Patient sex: M
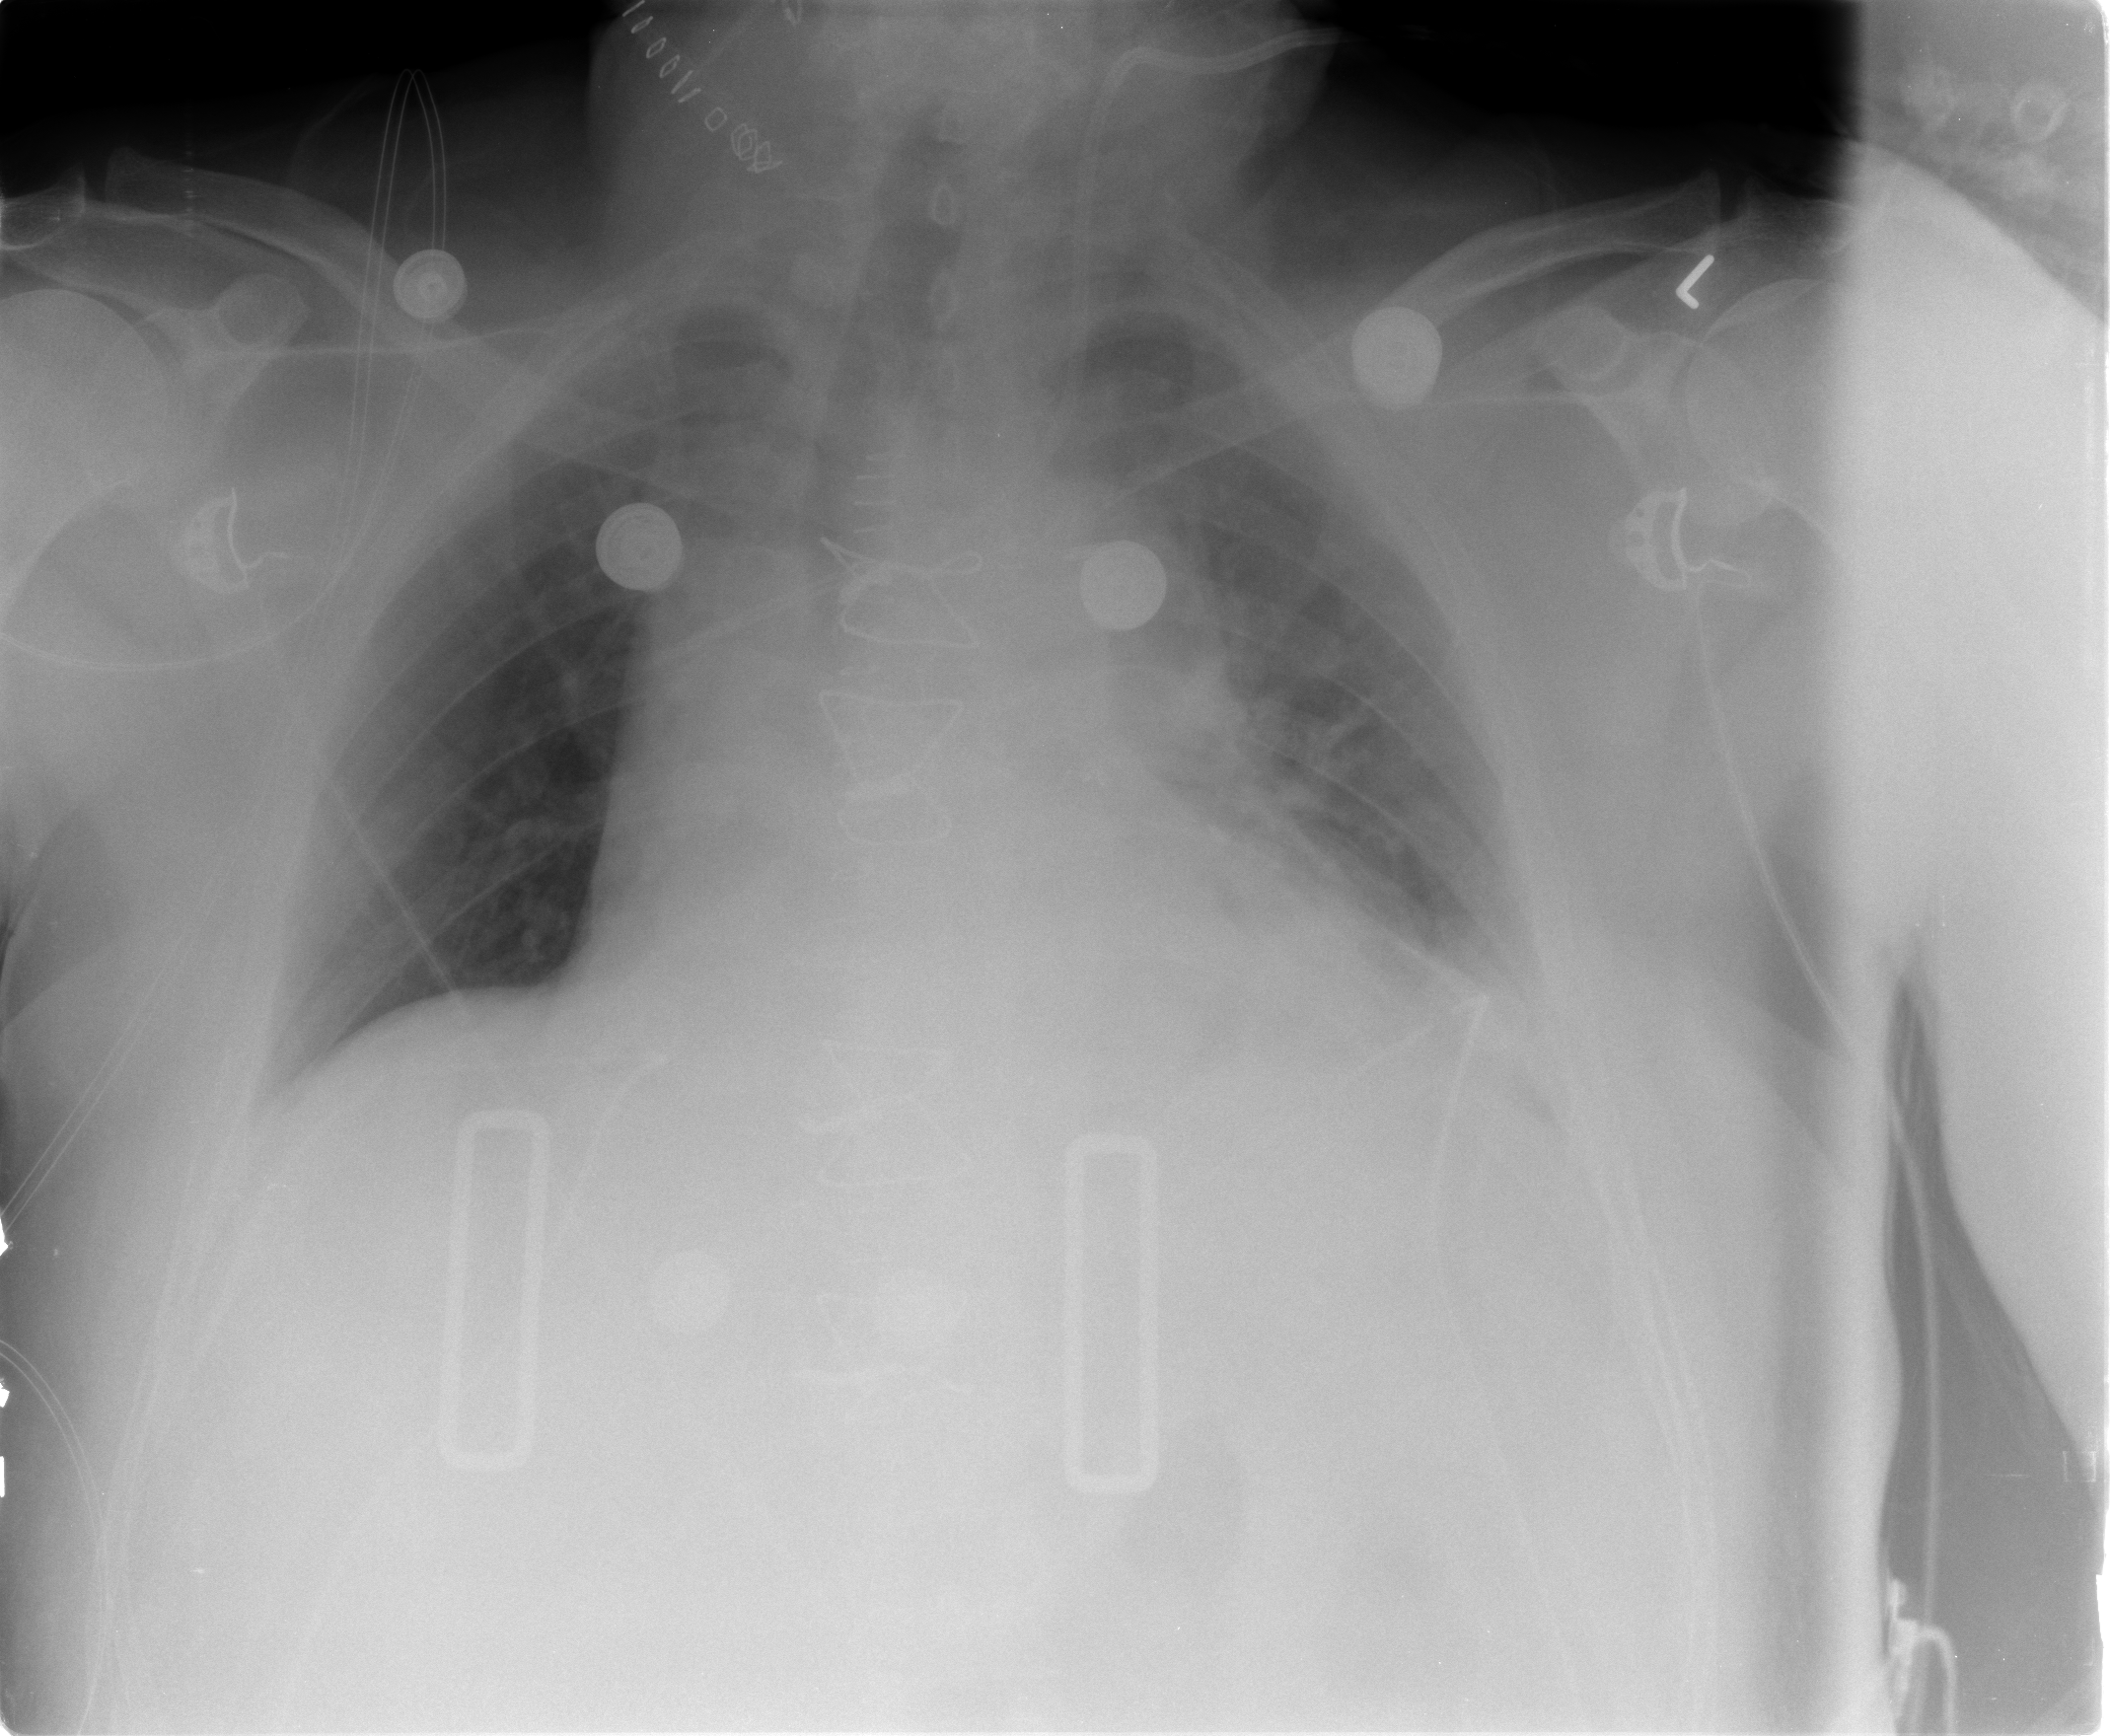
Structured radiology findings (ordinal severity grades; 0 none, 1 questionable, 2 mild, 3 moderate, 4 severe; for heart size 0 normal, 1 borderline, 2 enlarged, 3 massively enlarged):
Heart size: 2
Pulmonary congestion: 0
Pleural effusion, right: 0
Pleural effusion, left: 2
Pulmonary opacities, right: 0
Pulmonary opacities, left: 1
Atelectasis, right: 0
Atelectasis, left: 2